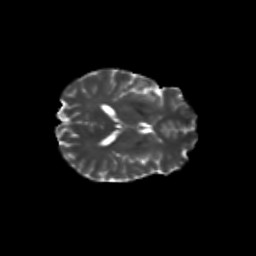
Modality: T2w
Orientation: axial
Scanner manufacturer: siemens
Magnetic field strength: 3 T
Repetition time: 9.2 s
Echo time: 0.084 s